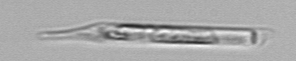
Label: Rhizosolenia